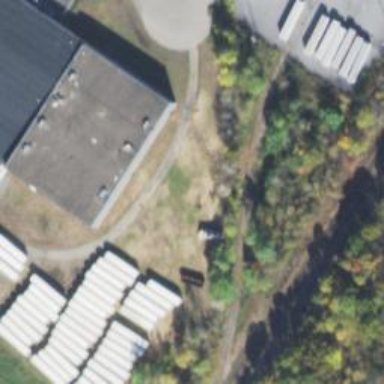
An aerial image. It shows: Railway siding with rails.